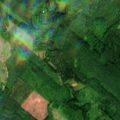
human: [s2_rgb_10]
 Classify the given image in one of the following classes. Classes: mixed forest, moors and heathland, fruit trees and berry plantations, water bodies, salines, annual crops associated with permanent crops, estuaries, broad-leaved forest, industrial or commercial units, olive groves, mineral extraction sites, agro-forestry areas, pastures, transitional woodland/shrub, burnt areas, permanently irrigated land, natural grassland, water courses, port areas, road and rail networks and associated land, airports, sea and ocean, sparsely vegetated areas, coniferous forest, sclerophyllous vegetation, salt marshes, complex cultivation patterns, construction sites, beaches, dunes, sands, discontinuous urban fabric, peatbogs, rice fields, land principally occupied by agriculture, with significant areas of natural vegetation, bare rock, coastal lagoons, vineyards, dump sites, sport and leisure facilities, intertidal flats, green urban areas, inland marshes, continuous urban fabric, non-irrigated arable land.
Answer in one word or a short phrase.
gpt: mixed forest, transitional woodland/shrub